Question: I'm trying to have a series of tiles inside a wrapping div element. At the moment, they appear inside the wrapping div and then overflow outside the div instead of wrapping horizontally and appearing as tiles. Here's a <URL>.
To give an example of how they should look, take a look at the Windows Metro interface where the tiles wrap around to a new column:

Here is the CSS:
'''
body {
margin-top: 50px;
background: #238d9a;
}
#metro {
width: 960px;
height: 340px;
background: #004050;
margin: 0 auto;
padding: 10px;
}
.tile {
width: 100px;
height: 100px;
background: white;
margin: 0px 10px 10px 0px;
}
'''
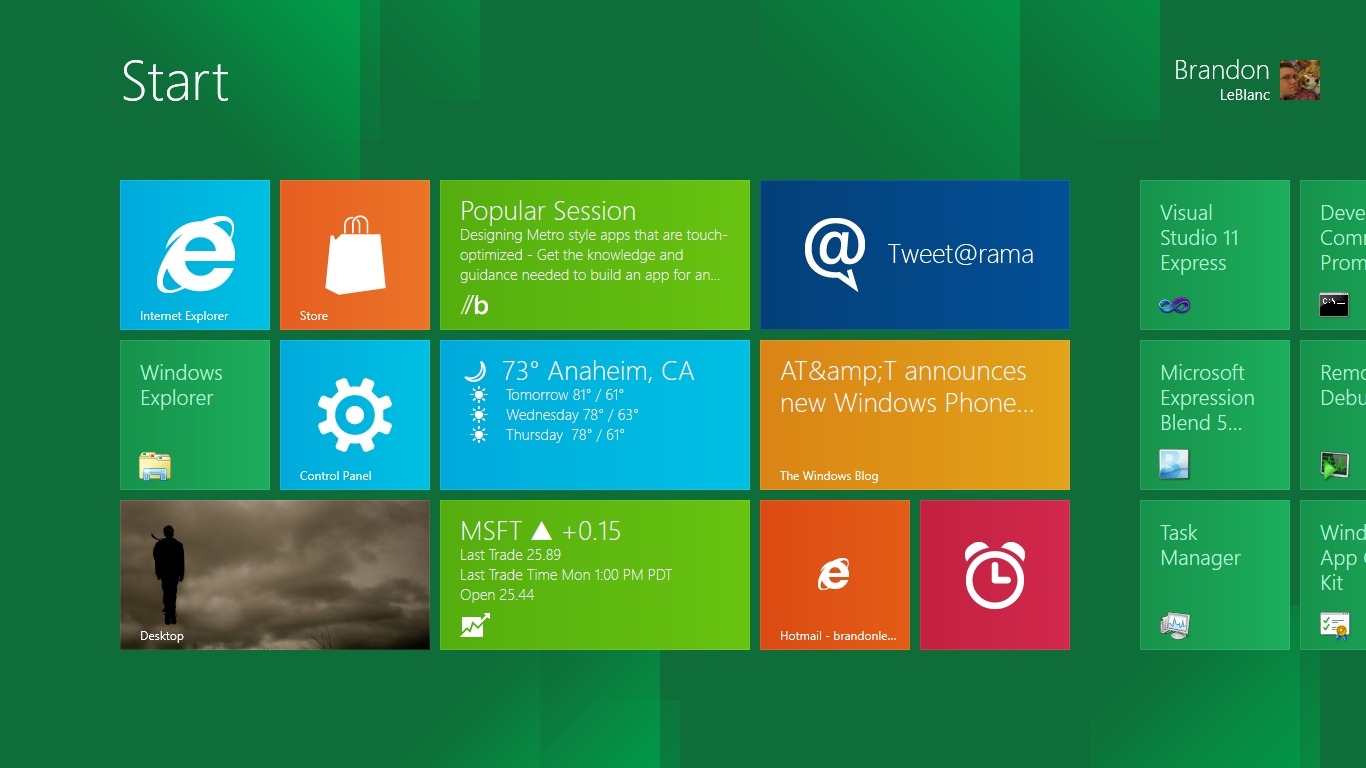
Answer: You simply need to add
'''
display:inline-block;
'''
To your tiles. I've updated the jsfiddle here:
<URL>
An alternative is to add 'float:left;' but inline-block is preferred in this case to prevend the #metro div from losing height and prevents the need for extra .clear-fix nonsense.